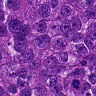
Metastatic tissue present: yes